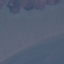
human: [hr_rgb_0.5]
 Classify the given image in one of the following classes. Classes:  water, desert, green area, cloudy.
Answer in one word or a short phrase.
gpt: water